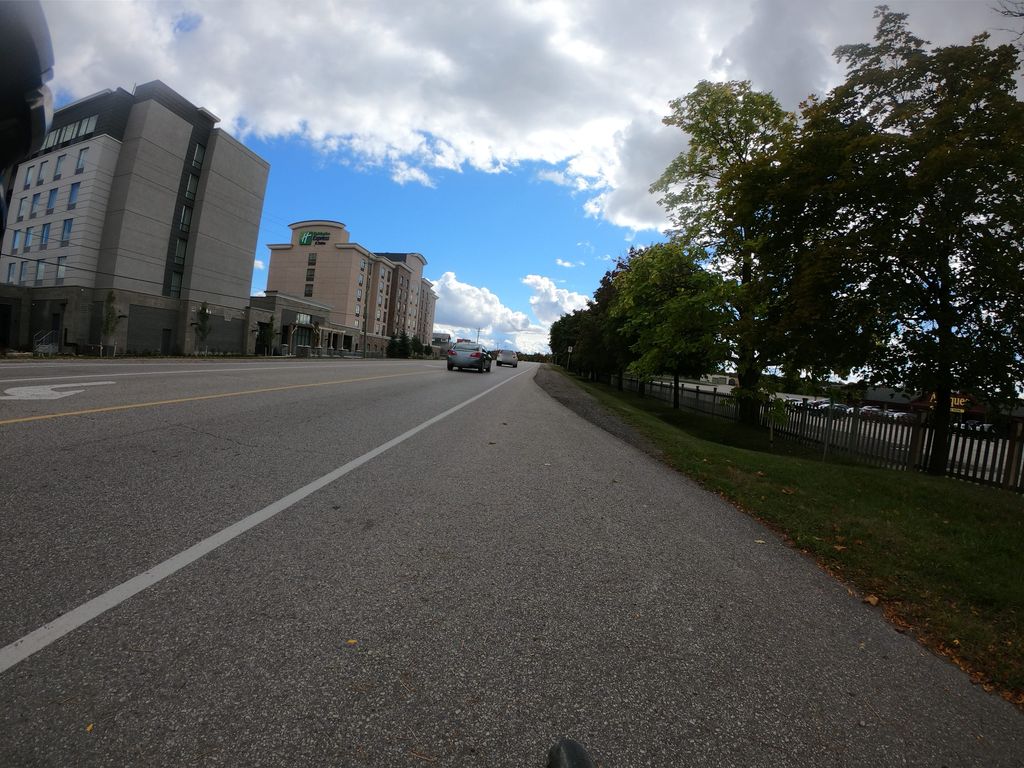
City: kitchener-waterloo